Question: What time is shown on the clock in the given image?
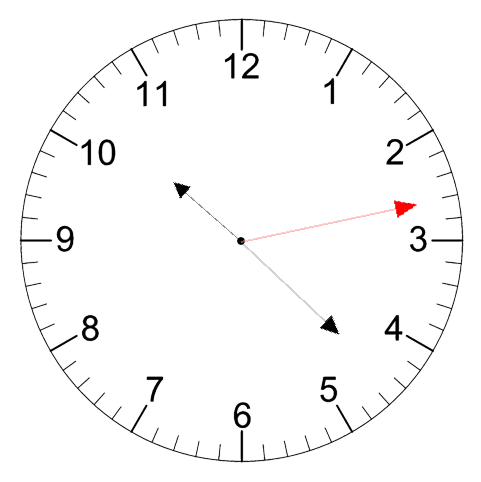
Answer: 10:22:13